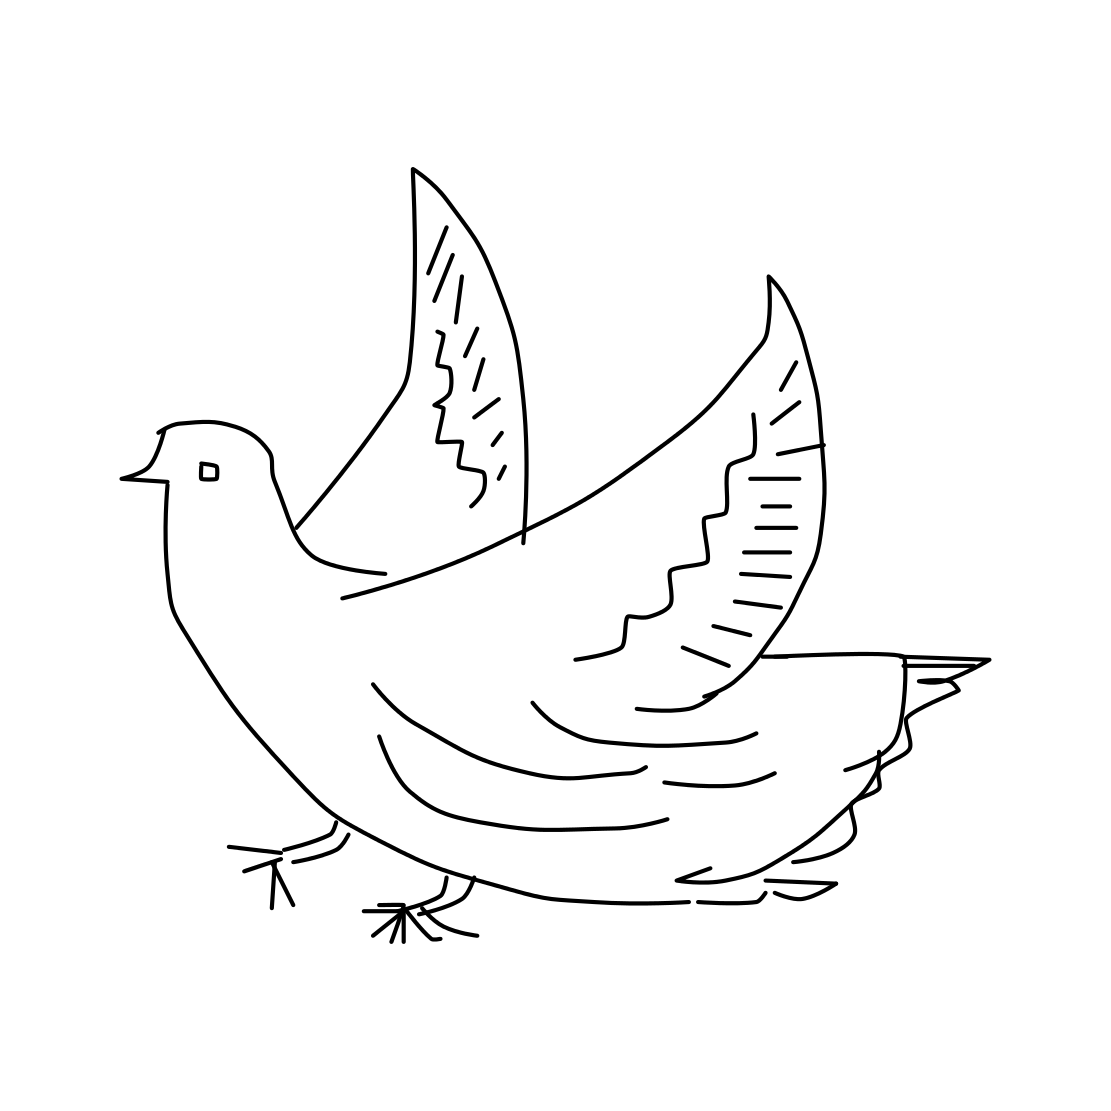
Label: pigeon